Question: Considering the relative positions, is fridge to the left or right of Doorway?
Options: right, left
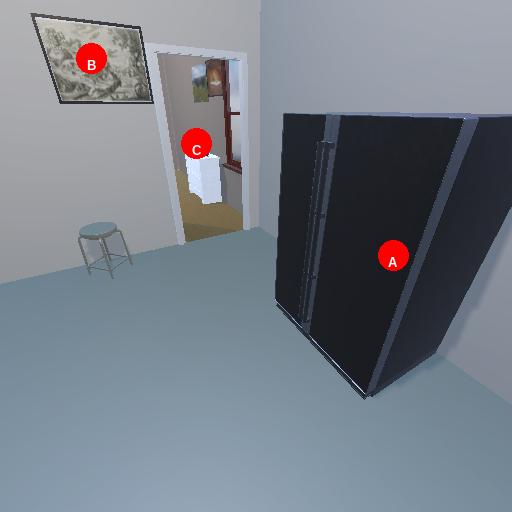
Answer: right